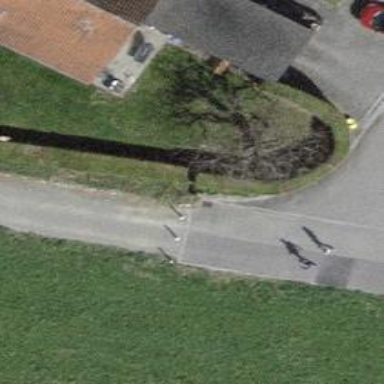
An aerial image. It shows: Bollard.